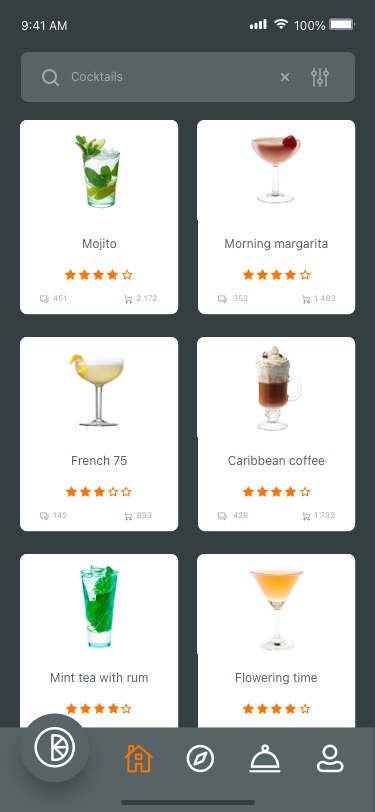
Text in this UI design:
Mojito
2 172
451
Morning margarita
1 483
352
French 75
893
142
Caribbean coffee
1 732
428
Mint tea with rum
893
142
Flowering time
1 732
428
Cocktails
100%
9:41 AM